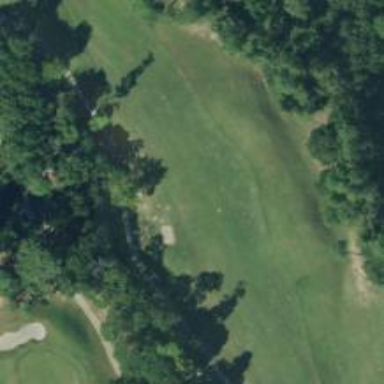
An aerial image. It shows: Golf hole.